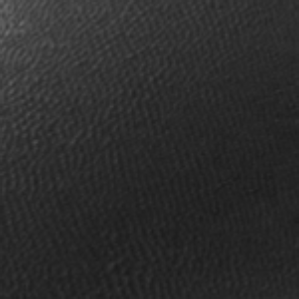
Label: frost